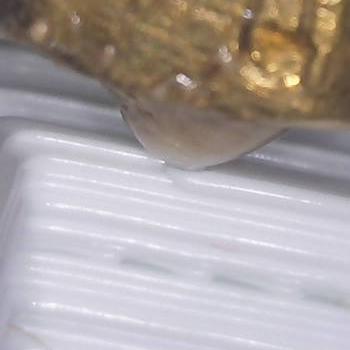
Flow rate: 168%